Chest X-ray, PA view. Patient: 51 years old, sex M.
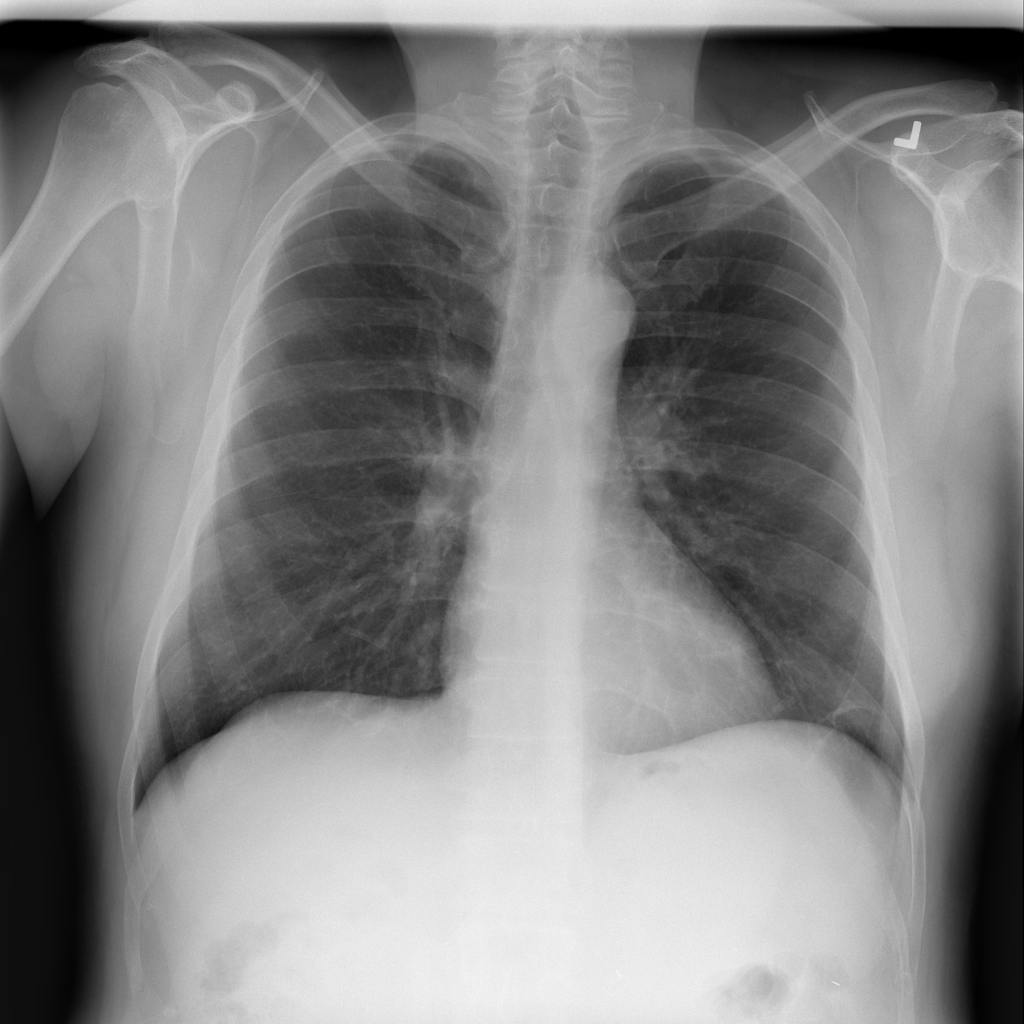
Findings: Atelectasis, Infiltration